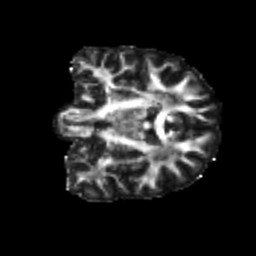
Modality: FA
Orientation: coronal
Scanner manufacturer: siemens
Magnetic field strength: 3 T
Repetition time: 4 s
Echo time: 0.0594 s